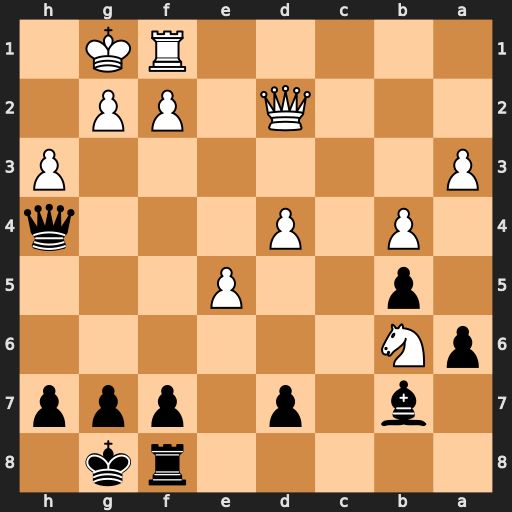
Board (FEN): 5rk1/1b1p1ppp/pN6/1p2P3/1P1P3q/P6P/3Q1PP1/5RK1
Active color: b
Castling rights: -
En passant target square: -
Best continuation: Qd8 Nxd7 Qxd7